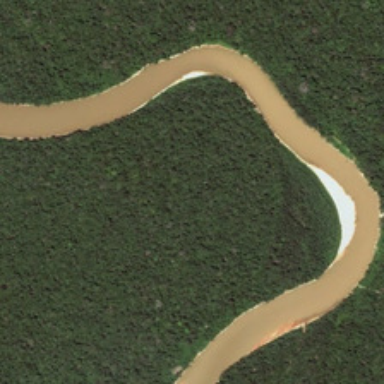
The turbid saddle shaped river is across the dense forest .